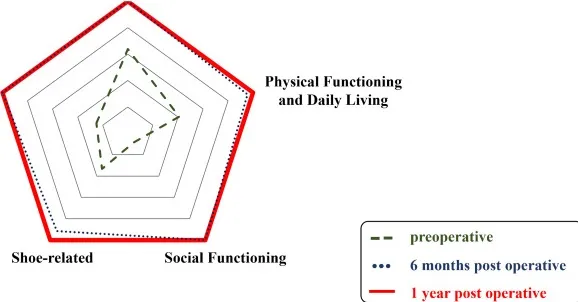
Self-Administered Foot Evaluation Questionnaire. Prior to the operation, deductions were observed in social functioning, especially, but no deductions were observed in any of the categories one year after the operation.
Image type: chart (chart)